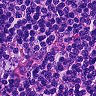
Metastatic tissue present: yes